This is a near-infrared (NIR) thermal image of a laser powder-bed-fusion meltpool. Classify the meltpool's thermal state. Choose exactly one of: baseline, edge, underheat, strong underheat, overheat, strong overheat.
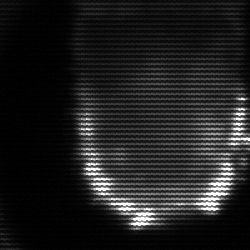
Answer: baseline